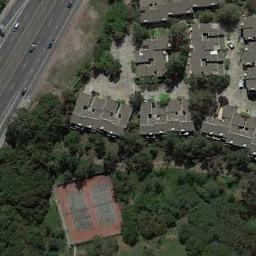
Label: tennis_court